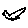
Label: bird